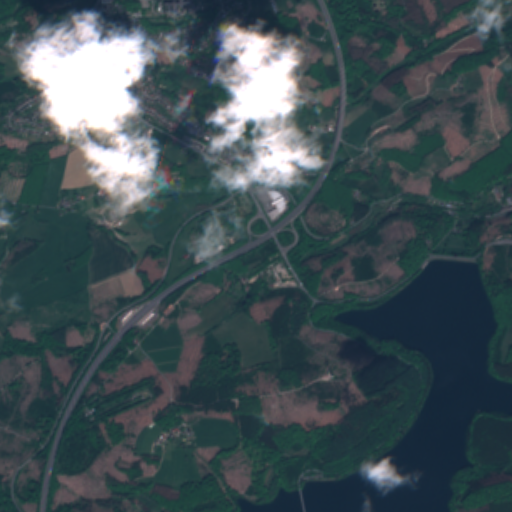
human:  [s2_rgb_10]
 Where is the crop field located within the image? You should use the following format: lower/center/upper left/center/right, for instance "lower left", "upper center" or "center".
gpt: The crop field is located in the upper left of the image.
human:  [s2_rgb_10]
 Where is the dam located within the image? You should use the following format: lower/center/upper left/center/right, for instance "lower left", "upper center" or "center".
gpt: The dam is located in the center right of the image.
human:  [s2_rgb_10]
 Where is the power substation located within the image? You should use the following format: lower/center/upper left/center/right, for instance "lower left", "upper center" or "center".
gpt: The power substation is located in the center of the image.
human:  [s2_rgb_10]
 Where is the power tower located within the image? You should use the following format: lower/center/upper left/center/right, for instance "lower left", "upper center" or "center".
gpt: The power tower is located in the upper right of the image.
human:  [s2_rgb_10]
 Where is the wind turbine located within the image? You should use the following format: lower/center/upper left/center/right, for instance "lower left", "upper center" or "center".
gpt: The wind turbine is located in the lower center of the image.
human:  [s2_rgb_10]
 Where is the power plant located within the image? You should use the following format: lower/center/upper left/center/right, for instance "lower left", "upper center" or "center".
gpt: There is no power plant in the image.